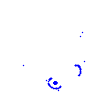
Particle: kaon